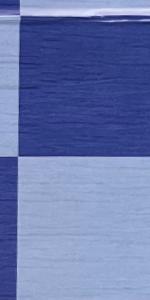
Label: Empty